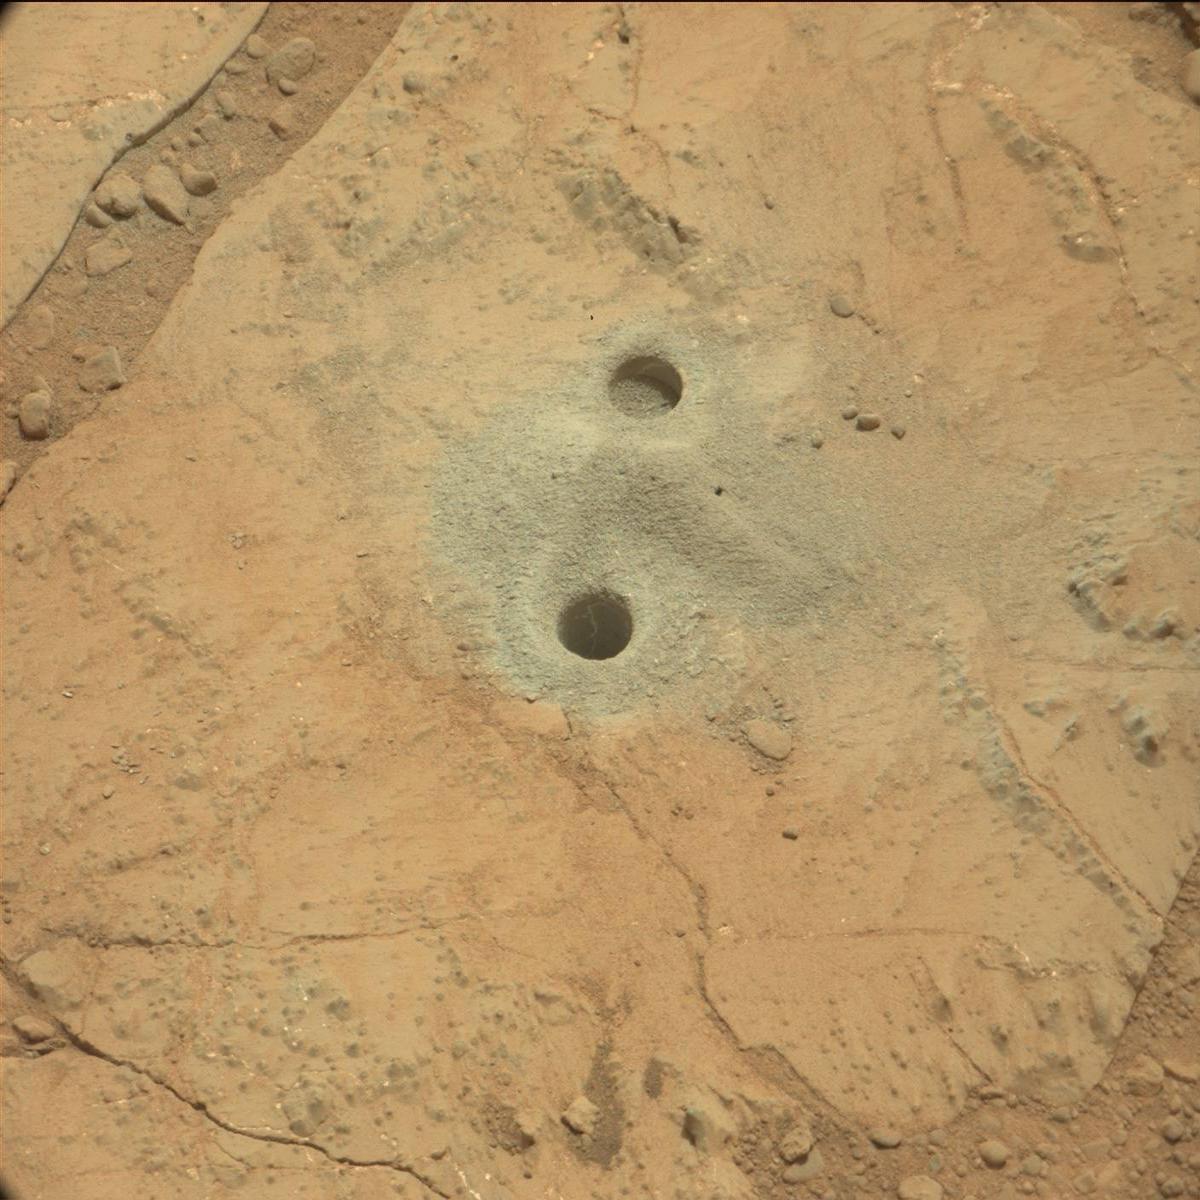
Terrain classes present: Bedrock, Rock, Sand / Soil